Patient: sex M, age 79
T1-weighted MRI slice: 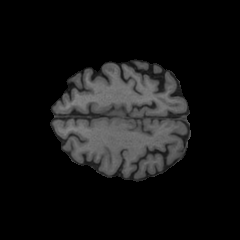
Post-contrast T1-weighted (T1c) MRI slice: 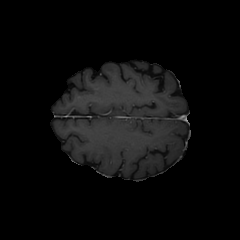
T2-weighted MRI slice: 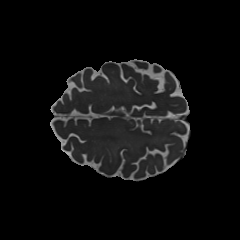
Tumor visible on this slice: yes
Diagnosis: Glioblastoma, IDH-wildtype
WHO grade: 4